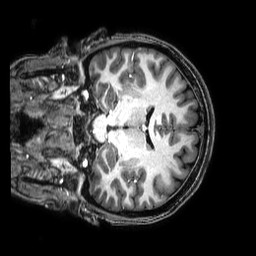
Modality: T1w
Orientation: coronal
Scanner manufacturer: philips
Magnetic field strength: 3 T
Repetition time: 0.008 s
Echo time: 0.003568 s